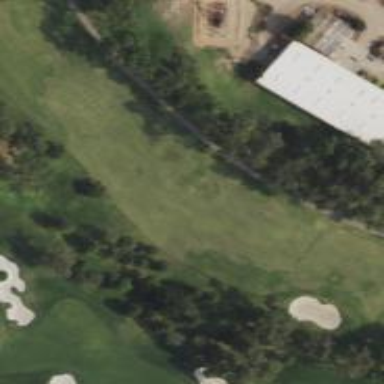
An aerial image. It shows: Golf hole.